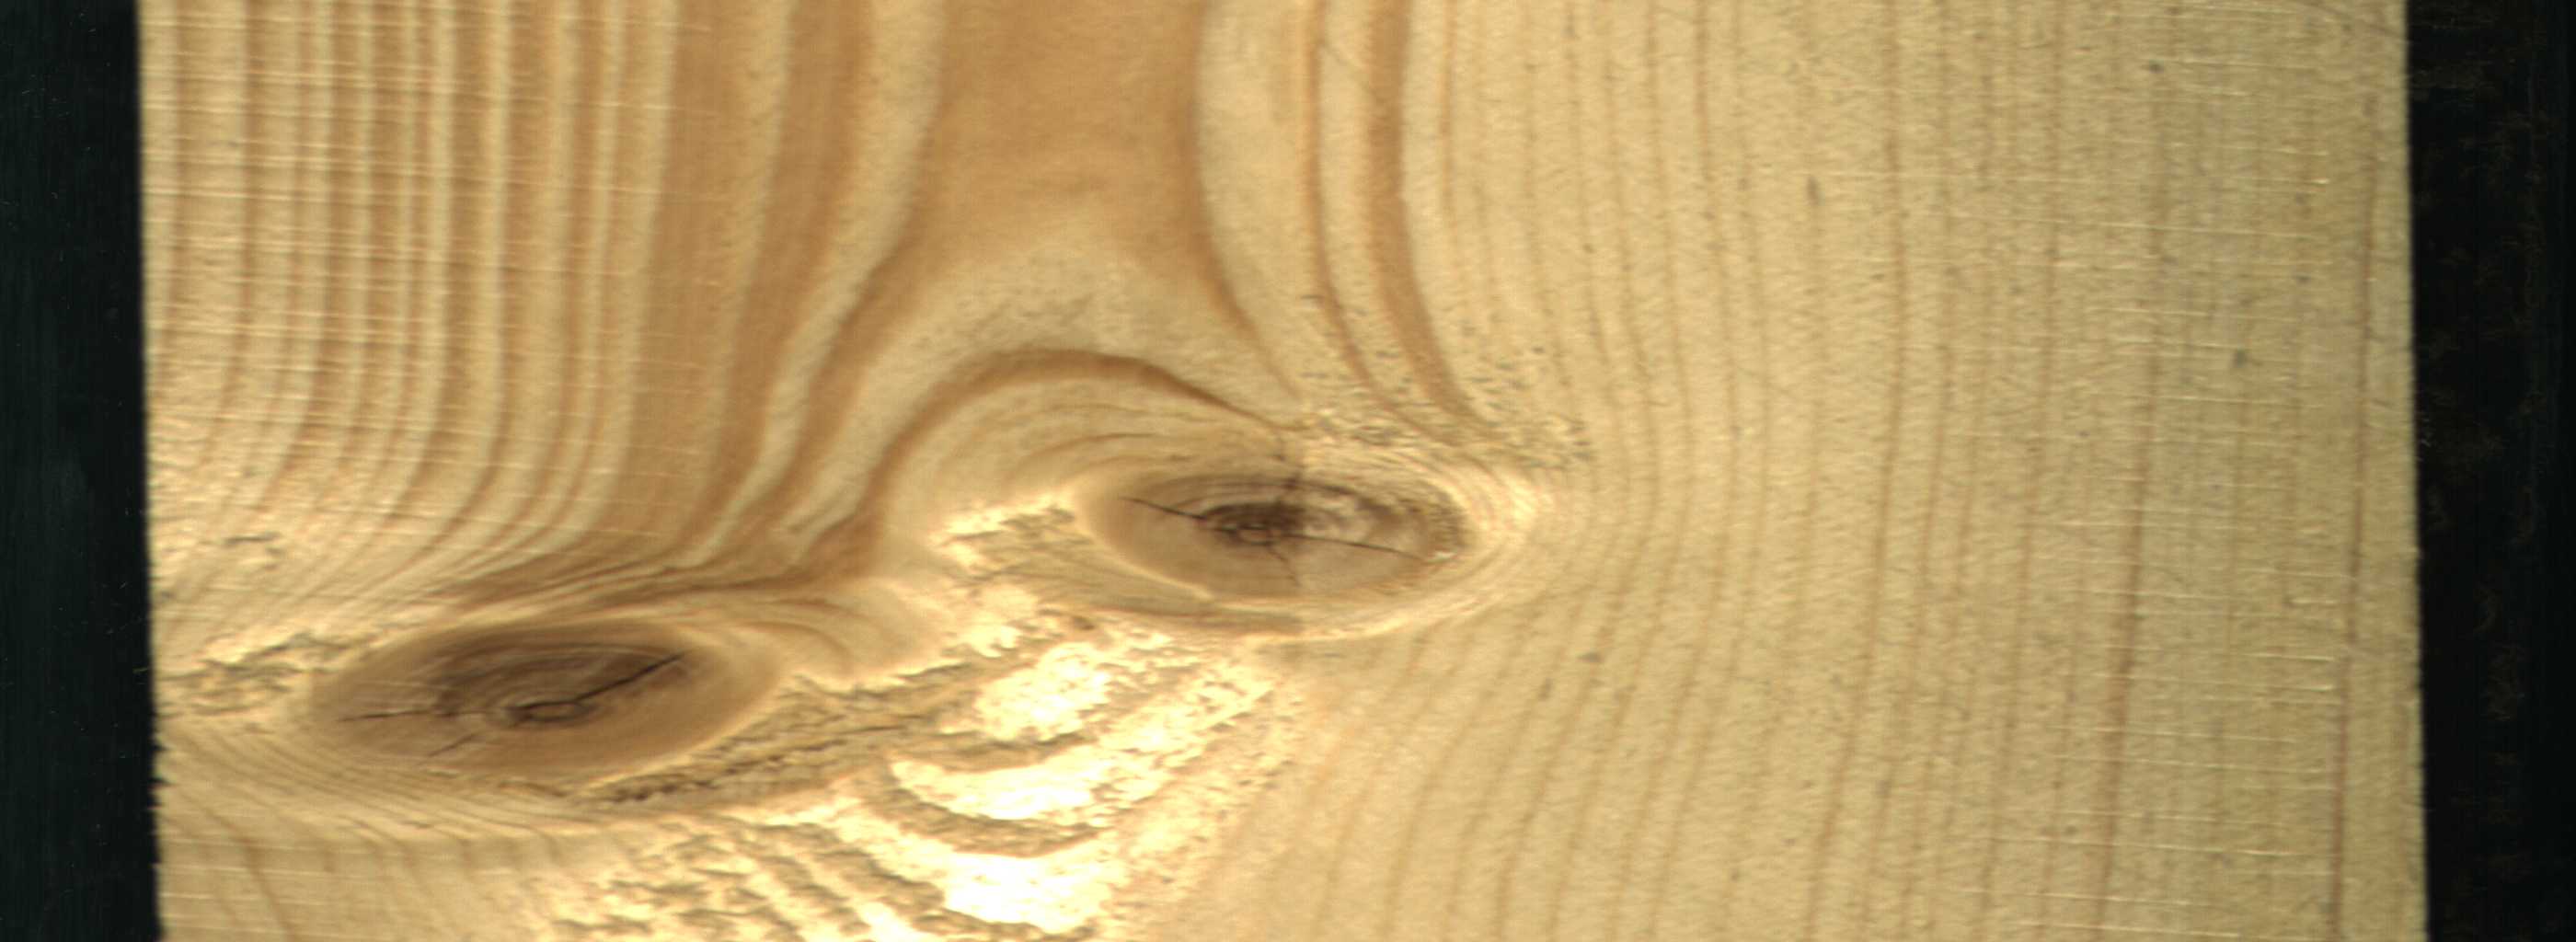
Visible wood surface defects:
knot_with_crack
knot_with_crack